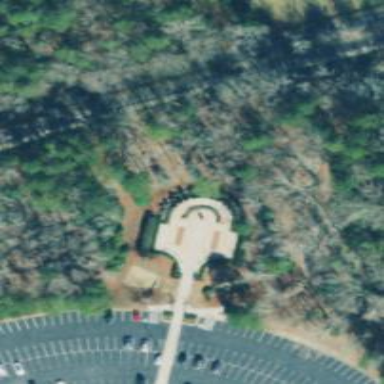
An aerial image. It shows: Historic memorial.